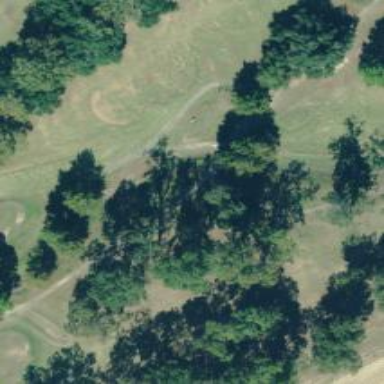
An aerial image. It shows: Service road designated as golf cart path.